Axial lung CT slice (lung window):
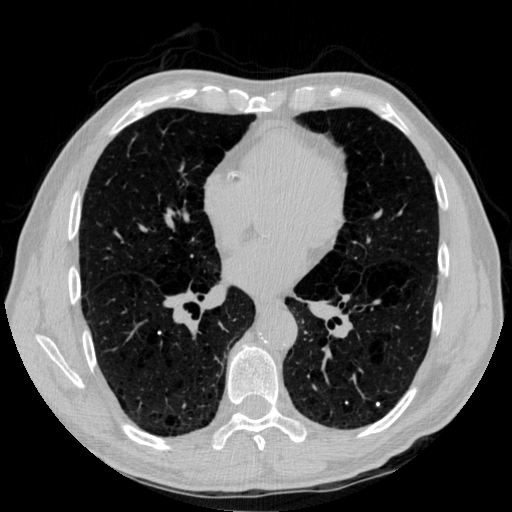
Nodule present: no